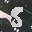
Label: 8